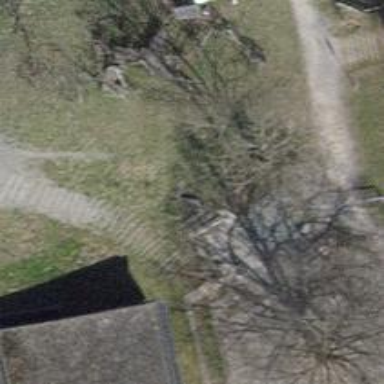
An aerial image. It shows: Concrete steps.